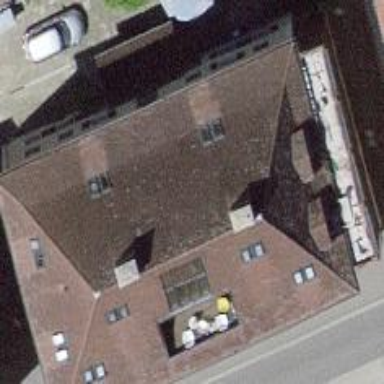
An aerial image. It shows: Arts centre located in building.